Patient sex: M
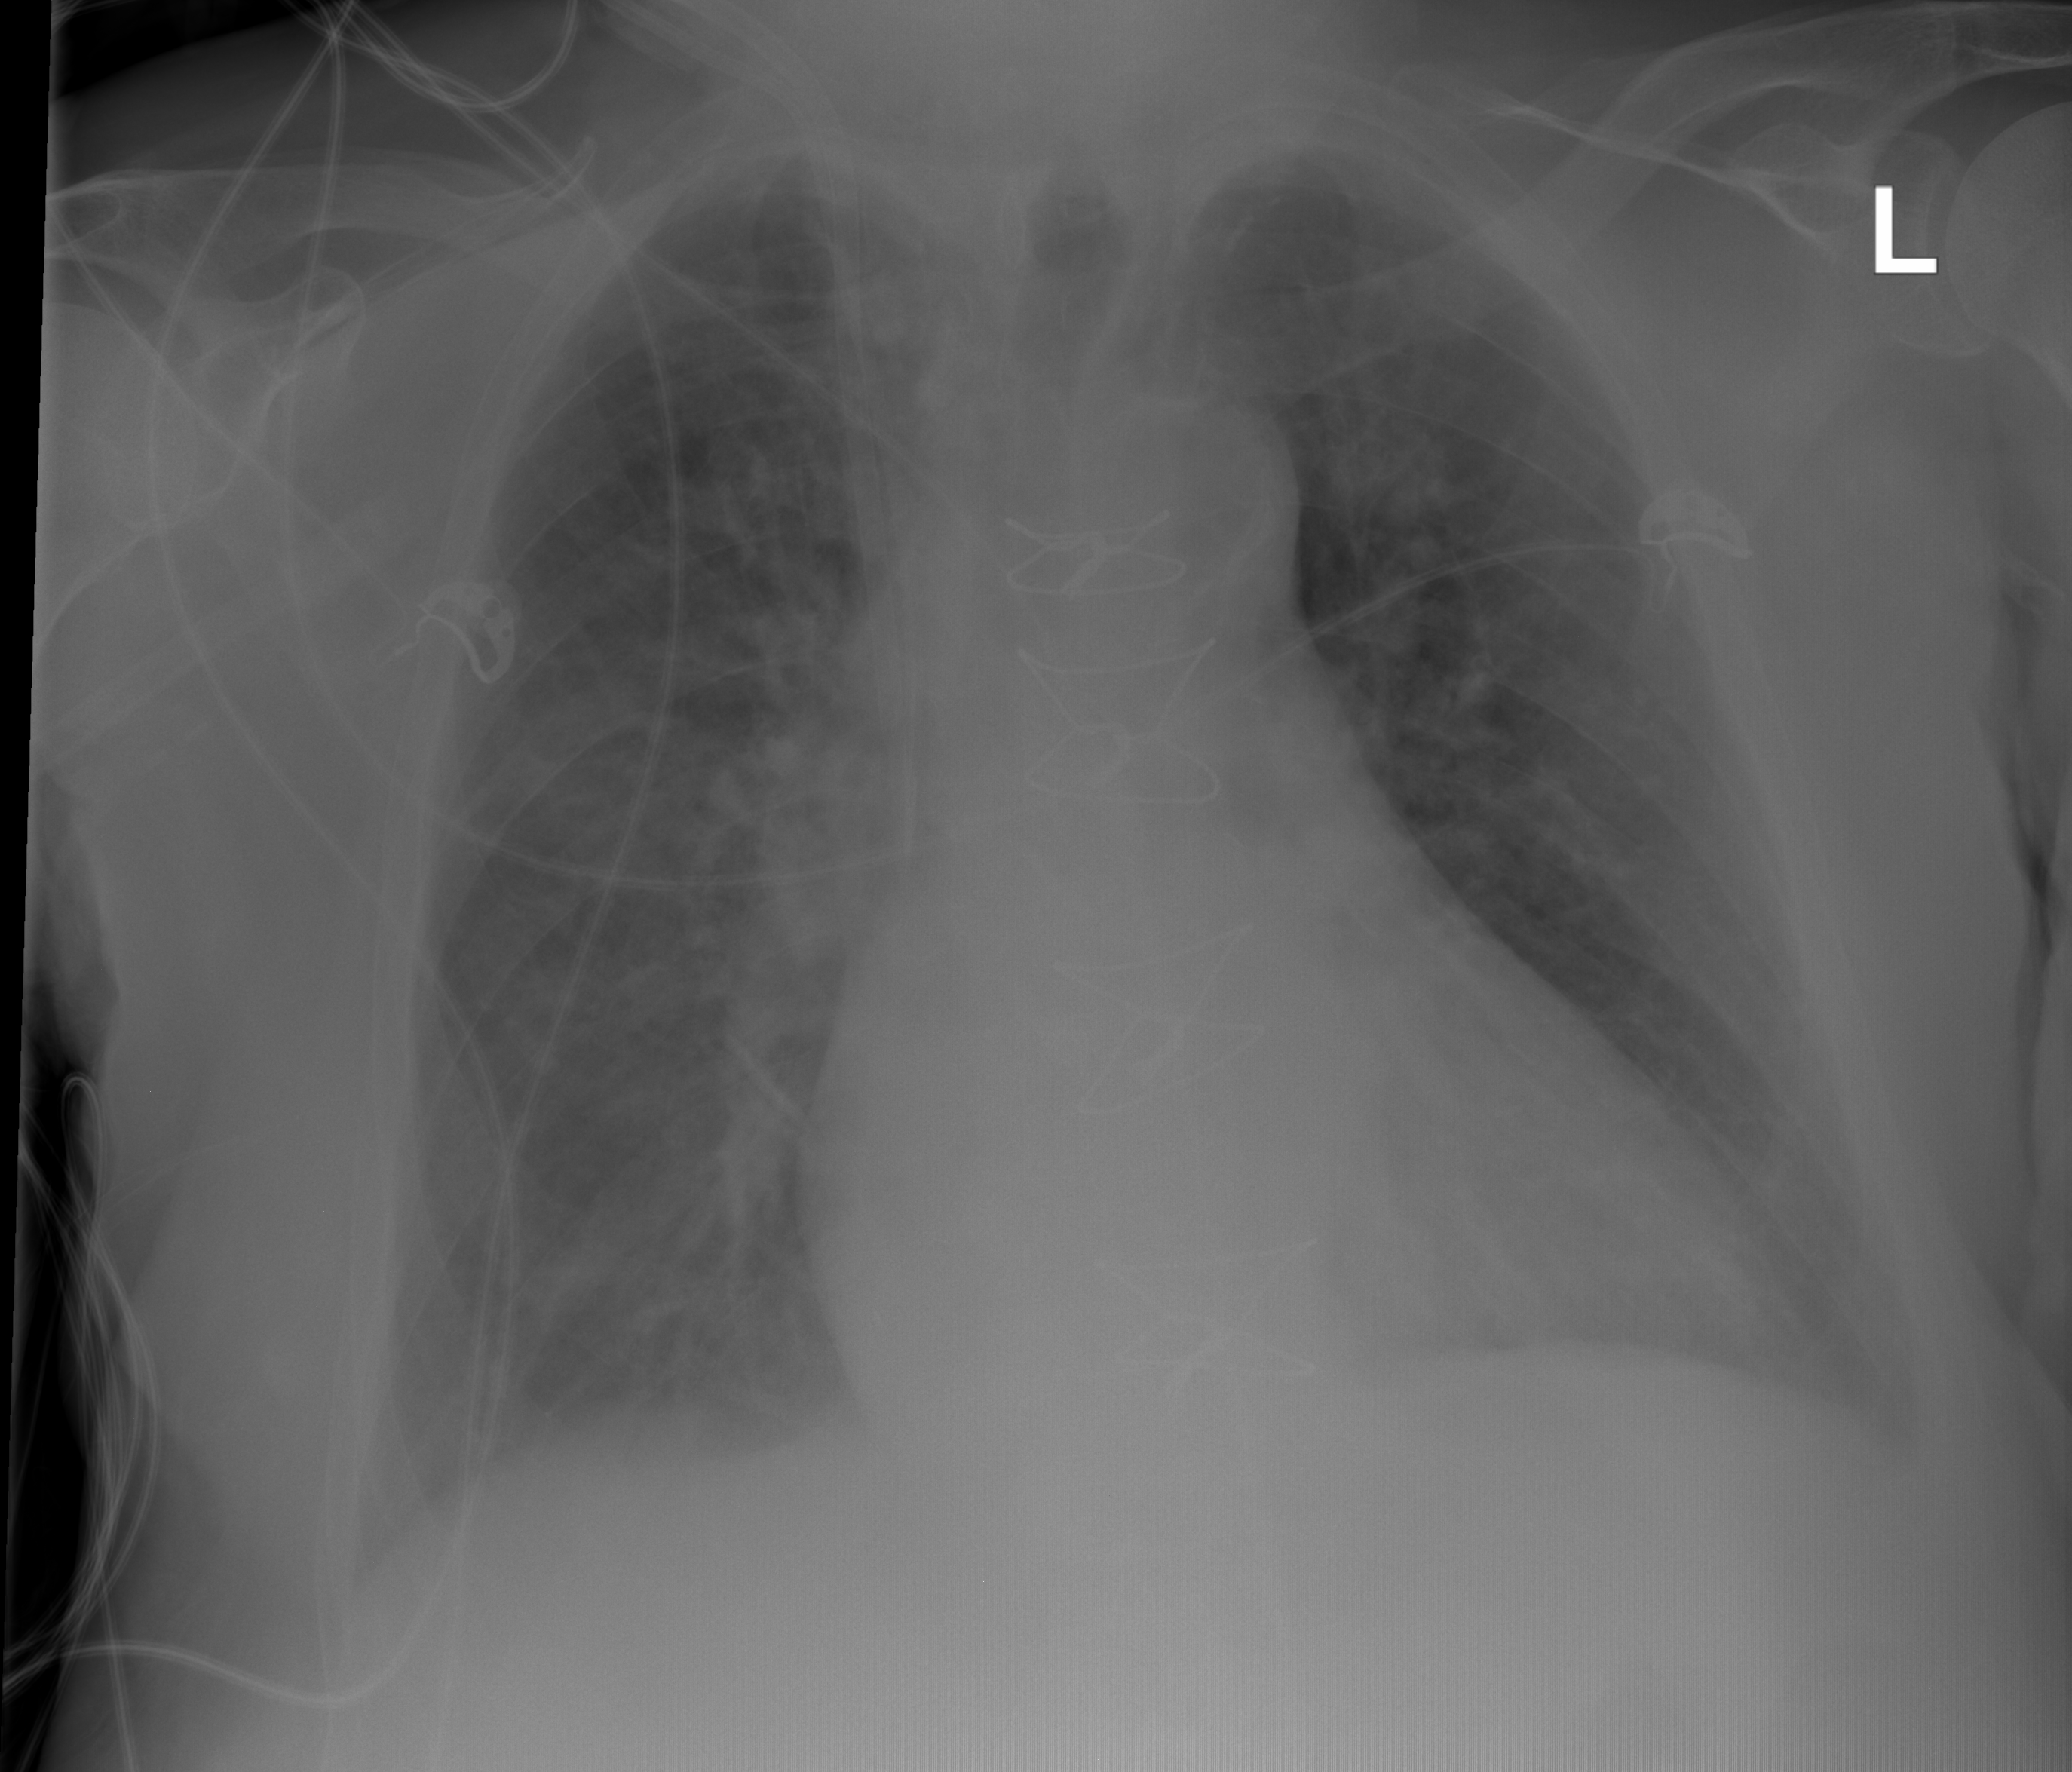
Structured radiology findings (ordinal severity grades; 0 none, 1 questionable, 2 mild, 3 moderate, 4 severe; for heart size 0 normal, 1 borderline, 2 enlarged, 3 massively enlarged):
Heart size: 1
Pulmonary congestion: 2
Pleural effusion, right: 1
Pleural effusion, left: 1
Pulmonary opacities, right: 2
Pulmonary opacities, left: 1
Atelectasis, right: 1
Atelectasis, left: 2